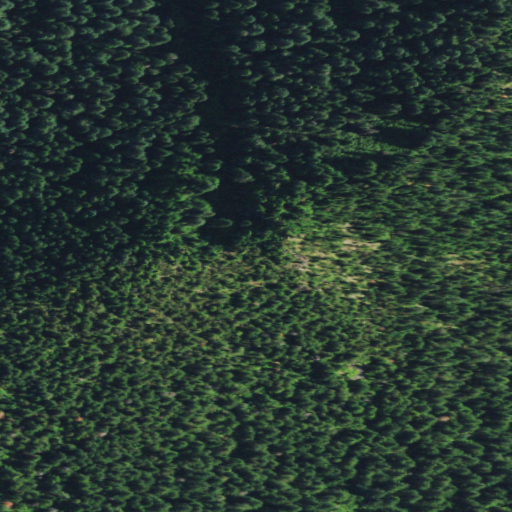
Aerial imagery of mountain in Washington named Lone Butte containing evergreen forest and shrub